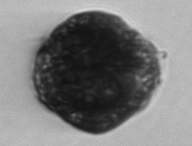
Label: Alexandrium_catenella